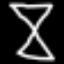
Label: hourglass